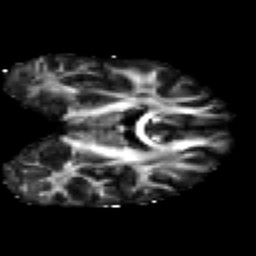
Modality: FA
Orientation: coronal
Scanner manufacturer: ge
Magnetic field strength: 3 T
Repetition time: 7.98 s
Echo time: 0.0701 s